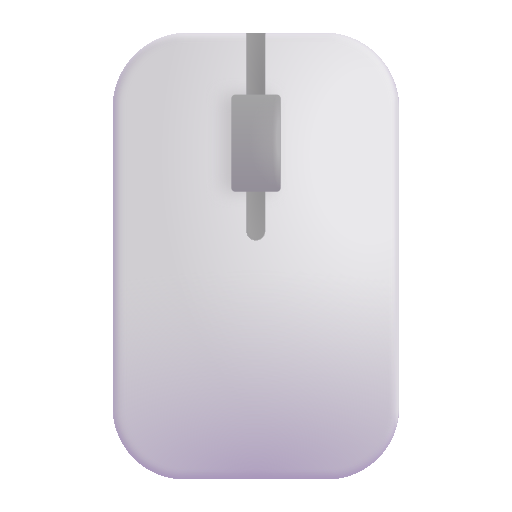
computer mouse color